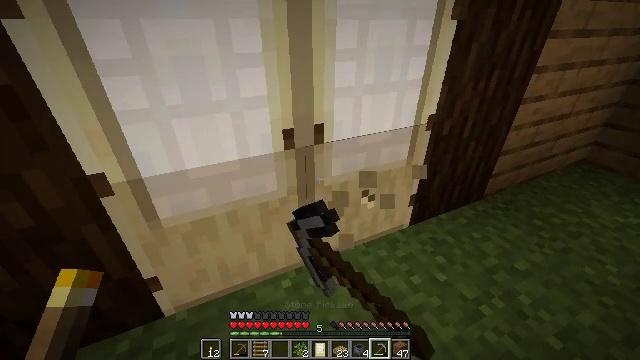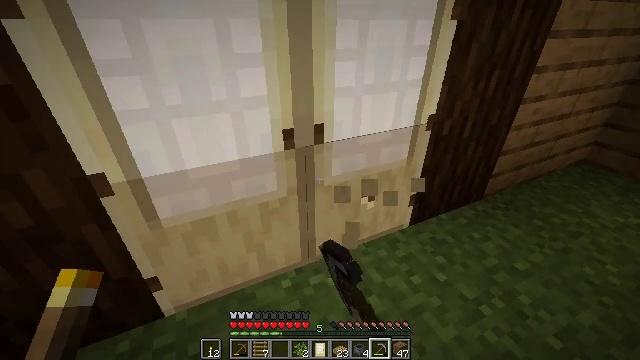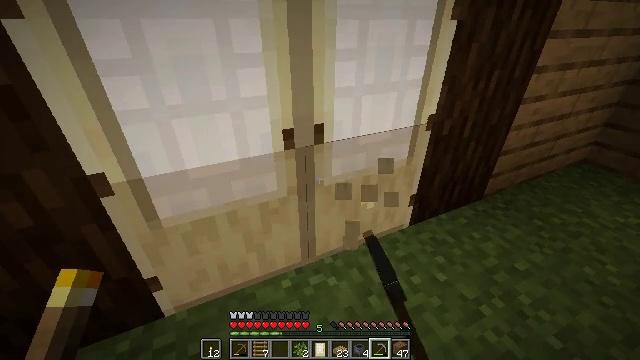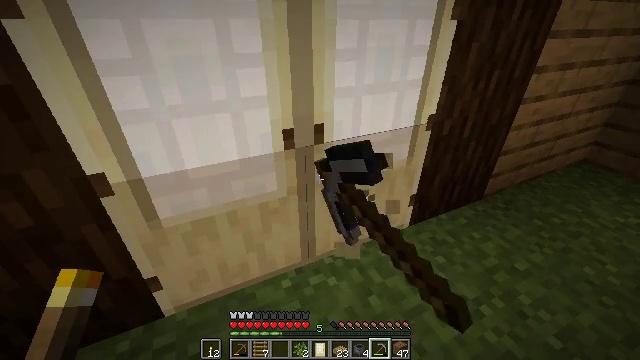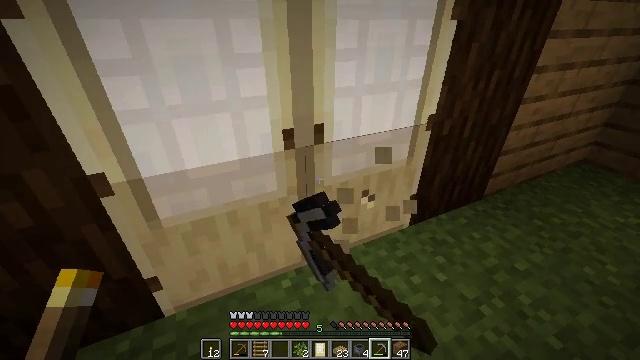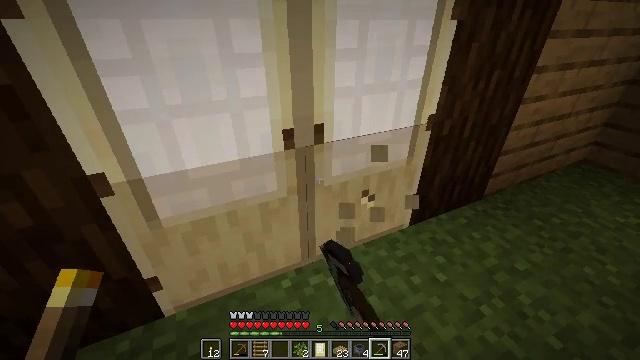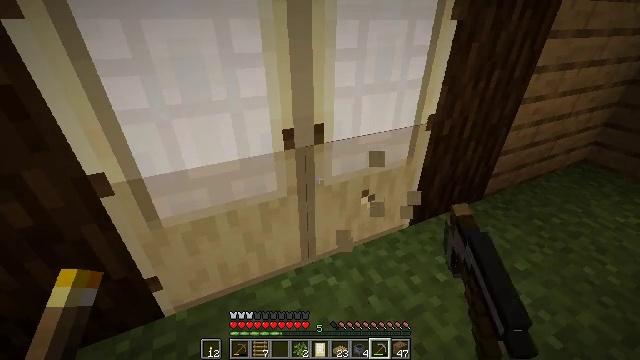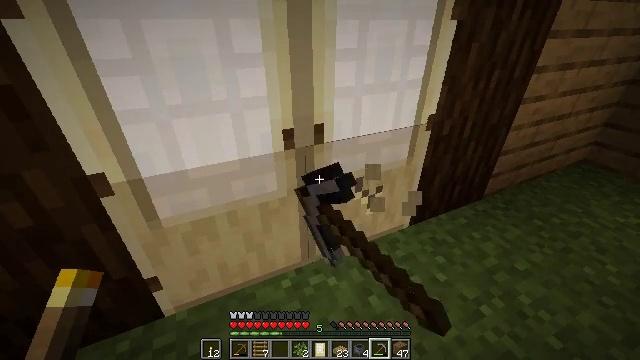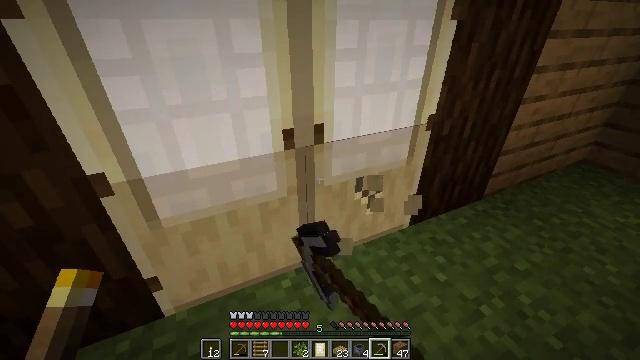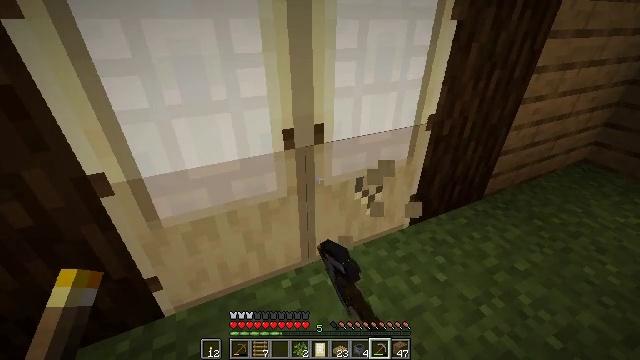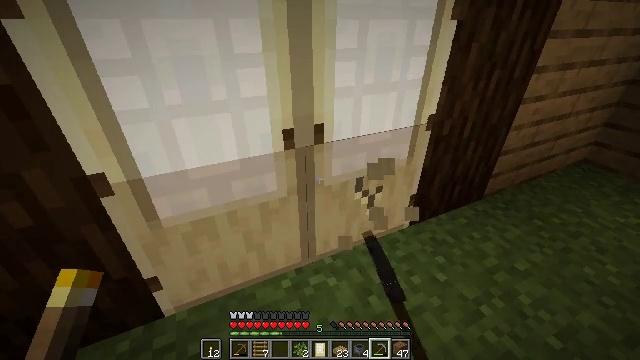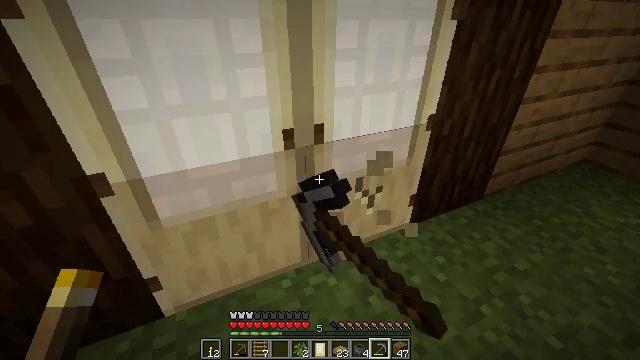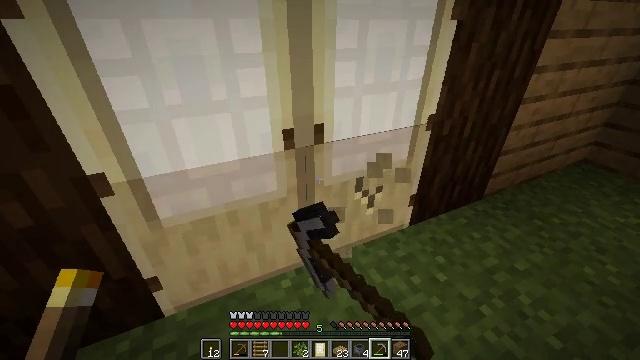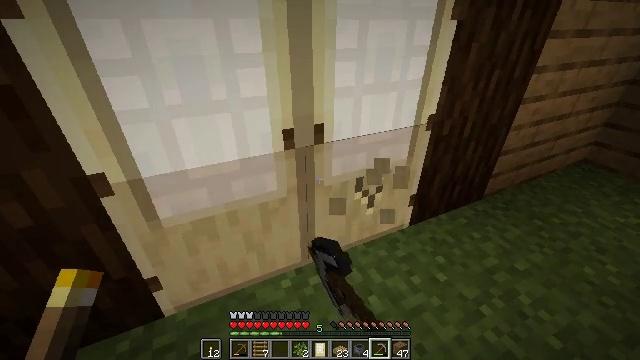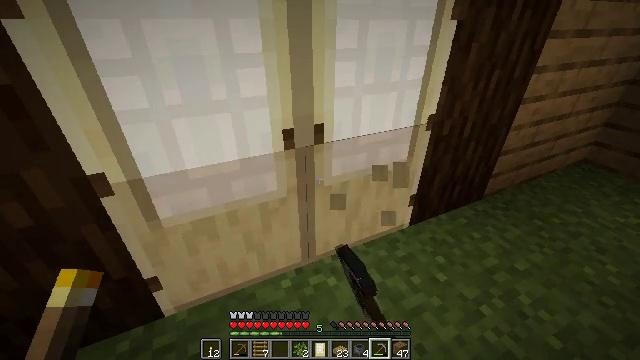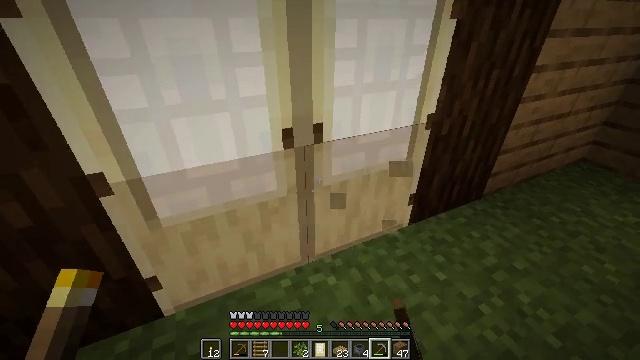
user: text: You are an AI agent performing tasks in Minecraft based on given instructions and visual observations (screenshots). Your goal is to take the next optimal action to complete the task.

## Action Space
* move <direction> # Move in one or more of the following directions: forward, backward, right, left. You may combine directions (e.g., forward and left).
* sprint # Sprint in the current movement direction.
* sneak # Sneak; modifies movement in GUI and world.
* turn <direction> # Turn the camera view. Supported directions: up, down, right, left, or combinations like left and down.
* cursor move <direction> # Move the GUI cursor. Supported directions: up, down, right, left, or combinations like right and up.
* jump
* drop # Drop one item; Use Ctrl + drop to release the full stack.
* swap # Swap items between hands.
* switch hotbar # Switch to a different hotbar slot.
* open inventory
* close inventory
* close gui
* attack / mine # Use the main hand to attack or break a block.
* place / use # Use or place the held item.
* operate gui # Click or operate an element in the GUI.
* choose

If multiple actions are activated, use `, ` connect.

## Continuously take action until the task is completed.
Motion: motion action
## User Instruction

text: Combine iron ingots to craft an iron door at the crafting table.
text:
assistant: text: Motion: attack / mine
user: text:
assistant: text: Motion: attack / mine
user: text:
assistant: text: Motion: attack / mine
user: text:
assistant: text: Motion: attack / mine
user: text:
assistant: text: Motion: attack / mine
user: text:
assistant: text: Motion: attack / mine
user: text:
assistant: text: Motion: attack / mine
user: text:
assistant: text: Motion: attack / mine
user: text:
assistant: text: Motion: attack / mine
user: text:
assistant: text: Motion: attack / mine
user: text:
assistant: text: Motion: attack / mine
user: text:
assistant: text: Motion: attack / mine
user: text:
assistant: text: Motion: attack / mine
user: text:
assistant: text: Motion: no_op
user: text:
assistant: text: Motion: no_op
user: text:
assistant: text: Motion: turn right and down
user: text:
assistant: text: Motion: turn right
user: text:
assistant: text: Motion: turn right and up
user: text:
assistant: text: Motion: turn right and up
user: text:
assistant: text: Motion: move forward, turn right and up
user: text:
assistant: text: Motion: move forward, turn right and up
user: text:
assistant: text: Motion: move forward
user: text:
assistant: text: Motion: move forward
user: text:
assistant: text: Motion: move forward, turn left
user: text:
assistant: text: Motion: move forward, turn left
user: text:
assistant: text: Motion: move forward
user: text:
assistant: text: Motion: move forward, turn left
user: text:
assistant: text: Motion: move forward, turn left
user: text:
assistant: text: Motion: move forward, turn left
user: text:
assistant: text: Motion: move forward, turn left and down